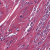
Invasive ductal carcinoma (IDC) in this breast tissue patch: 1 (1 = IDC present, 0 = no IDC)